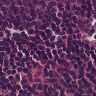
Metastatic tissue present: no